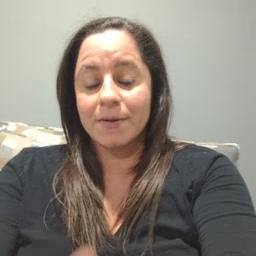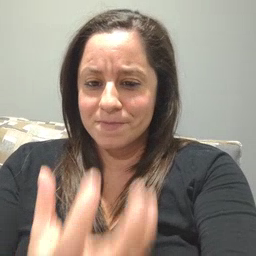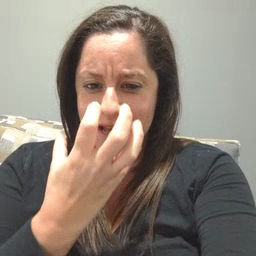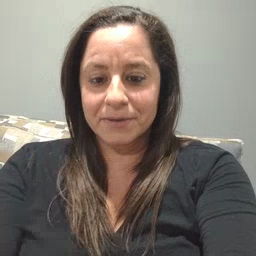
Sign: mad